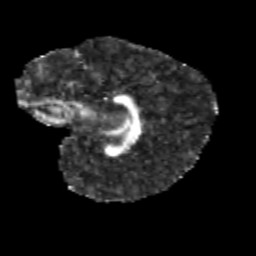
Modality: FA
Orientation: sagittal
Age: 11
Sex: female
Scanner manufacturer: siemens
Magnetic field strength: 3 T
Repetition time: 3.8 s
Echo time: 0.07 s